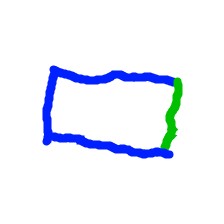
Shape: rectangle